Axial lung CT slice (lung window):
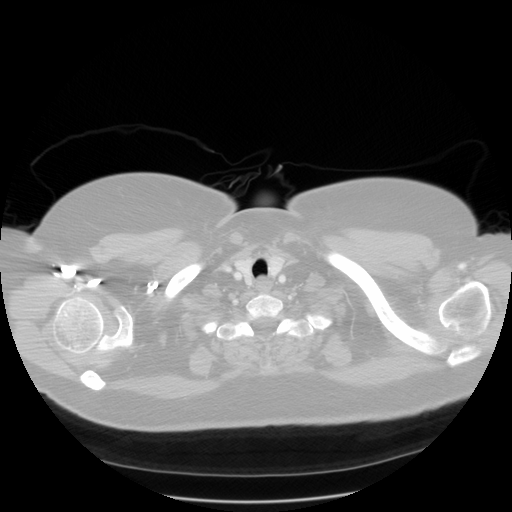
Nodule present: no